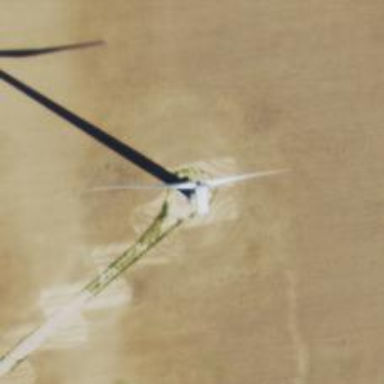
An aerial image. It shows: Wind generator using horizontal axis wind turbines.